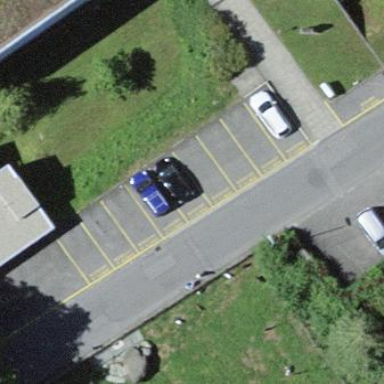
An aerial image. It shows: Street-side parking area.